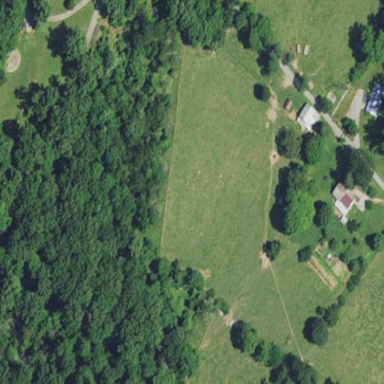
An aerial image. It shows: Agricultural meadow.